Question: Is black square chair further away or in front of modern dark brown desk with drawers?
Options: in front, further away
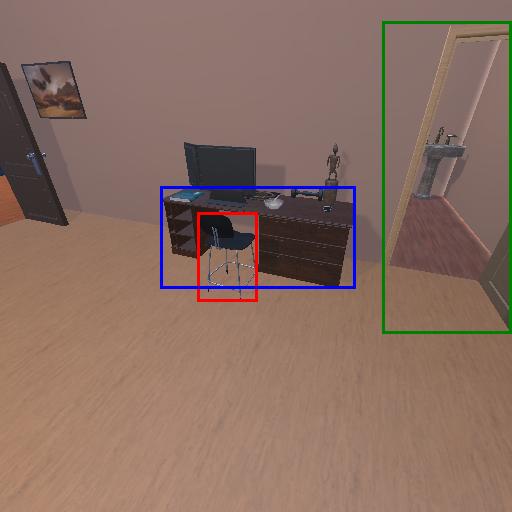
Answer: in front